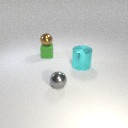
small green rubber cube behind large cyan metal cylinder